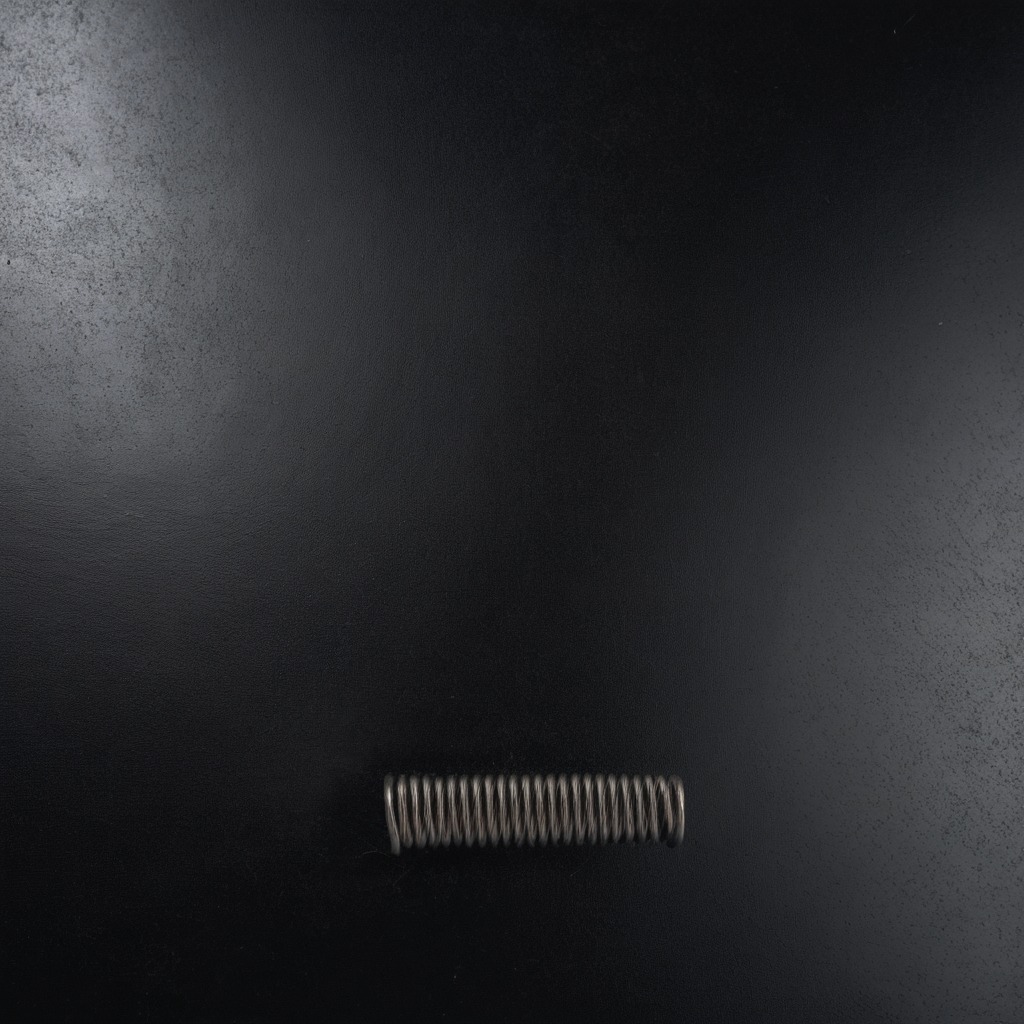
A coiled metal spring lies on the granite tabletop.